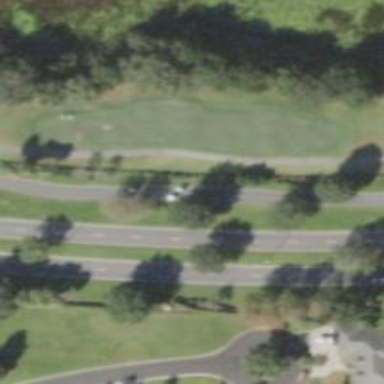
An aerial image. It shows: Golf cartpath that is also road path.